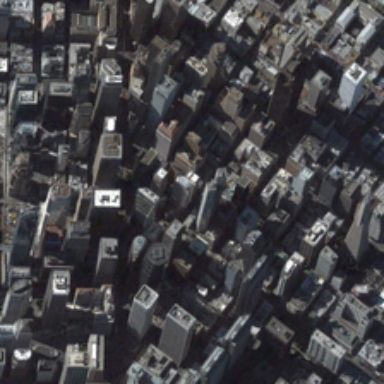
Many buildings are in a commercial area .